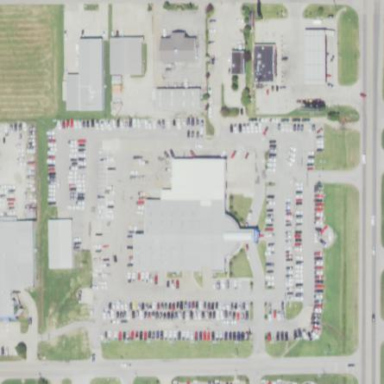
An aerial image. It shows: Commercial building.